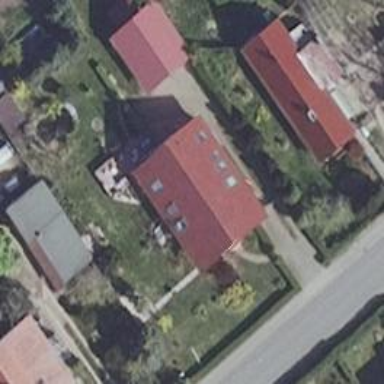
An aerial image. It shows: Gabled house with red roof oriented along its structure.